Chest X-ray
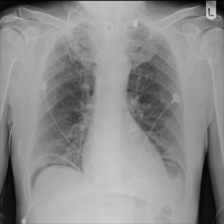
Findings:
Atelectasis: negative
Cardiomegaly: negative
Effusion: negative
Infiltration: negative
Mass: negative
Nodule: negative
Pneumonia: negative
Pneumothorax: negative
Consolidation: negative
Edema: negative
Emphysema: negative
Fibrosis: negative
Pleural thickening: negative
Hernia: negative